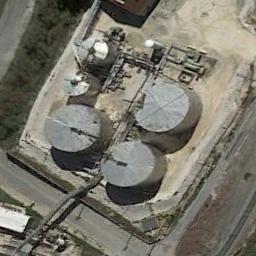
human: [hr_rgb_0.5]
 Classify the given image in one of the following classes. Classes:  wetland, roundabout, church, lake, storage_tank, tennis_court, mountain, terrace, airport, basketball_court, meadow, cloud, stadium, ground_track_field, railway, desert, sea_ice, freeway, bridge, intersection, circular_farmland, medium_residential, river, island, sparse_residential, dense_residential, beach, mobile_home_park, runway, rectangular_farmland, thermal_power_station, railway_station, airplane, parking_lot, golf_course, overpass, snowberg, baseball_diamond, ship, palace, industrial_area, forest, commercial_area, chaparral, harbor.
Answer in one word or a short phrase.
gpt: storage_tank